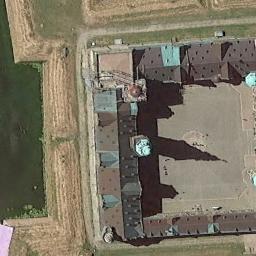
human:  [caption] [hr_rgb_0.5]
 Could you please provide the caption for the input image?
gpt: The brown palace with a green tower is next to the waters .

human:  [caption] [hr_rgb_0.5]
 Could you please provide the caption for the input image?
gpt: The palace is on the grass .

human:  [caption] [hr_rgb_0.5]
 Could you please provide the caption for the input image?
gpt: There are some golden signs in this palace .

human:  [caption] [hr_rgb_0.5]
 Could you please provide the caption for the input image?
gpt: There are several roads beside the palace .

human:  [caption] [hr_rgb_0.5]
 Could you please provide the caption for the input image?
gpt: There are green lawns beside the brown palace .